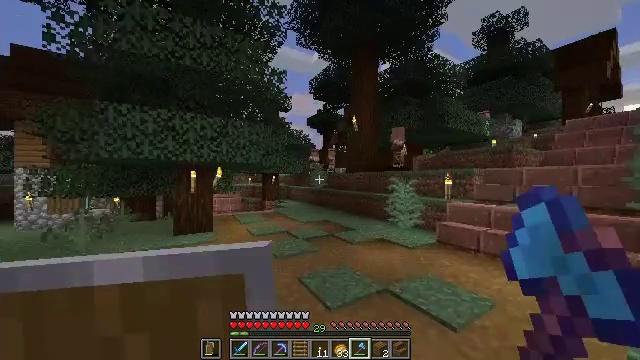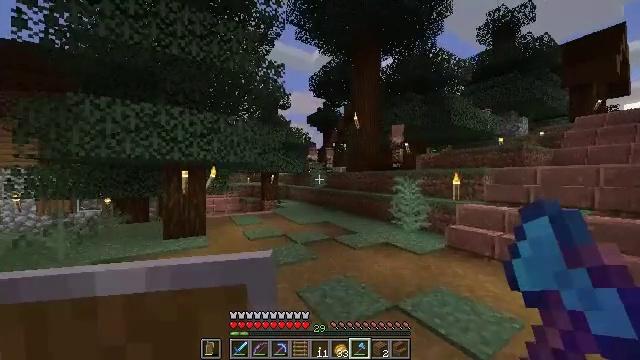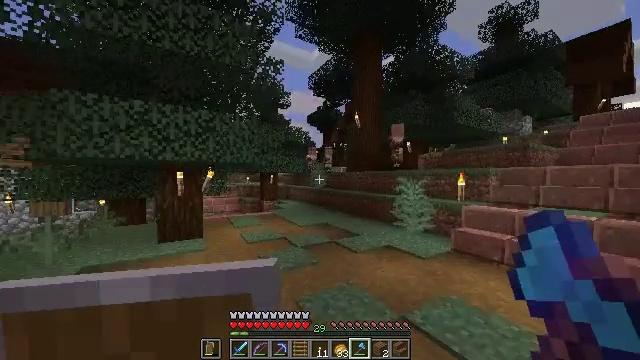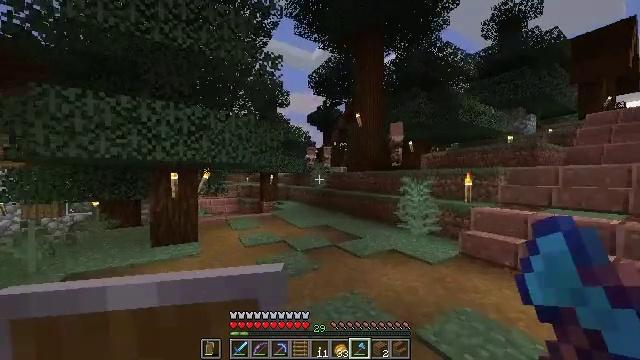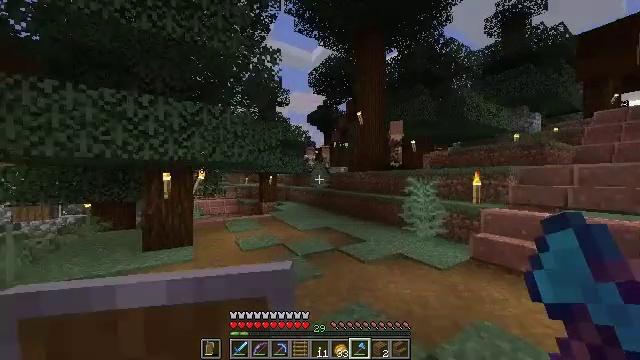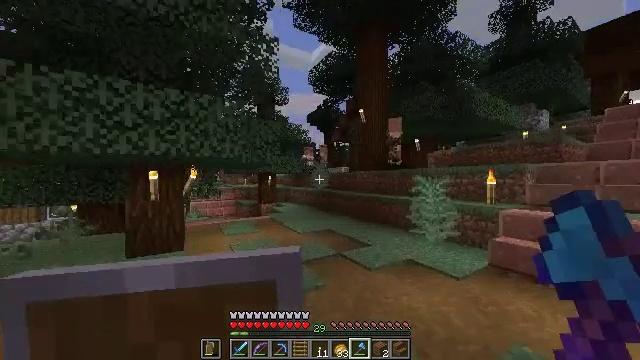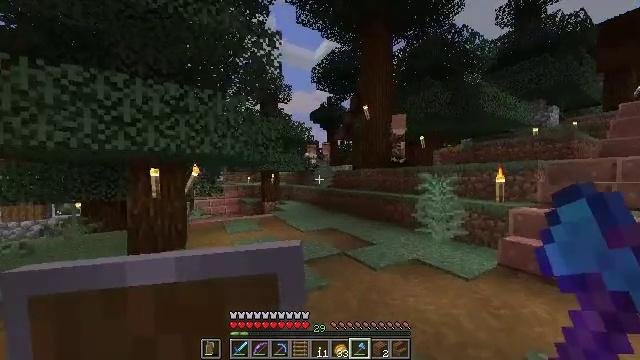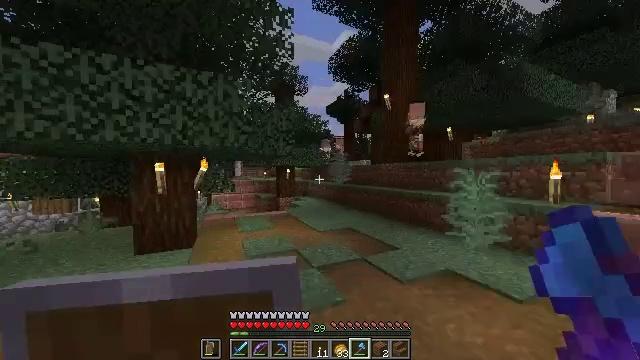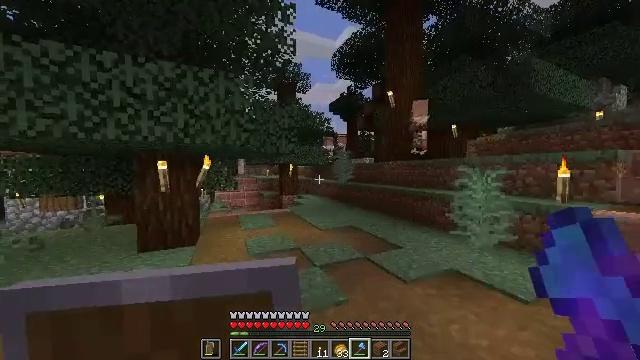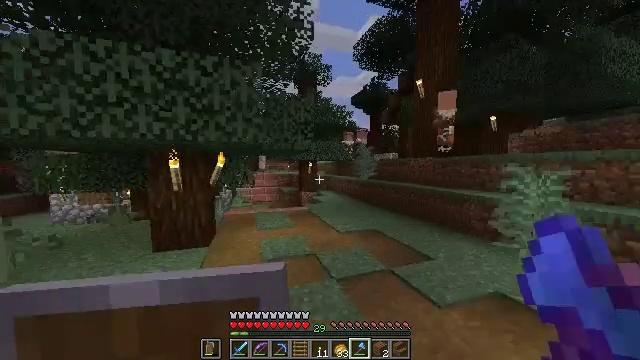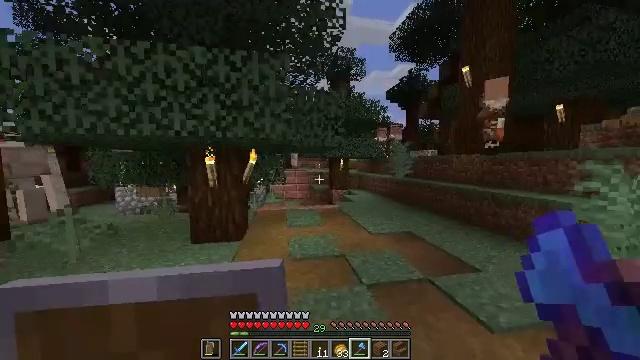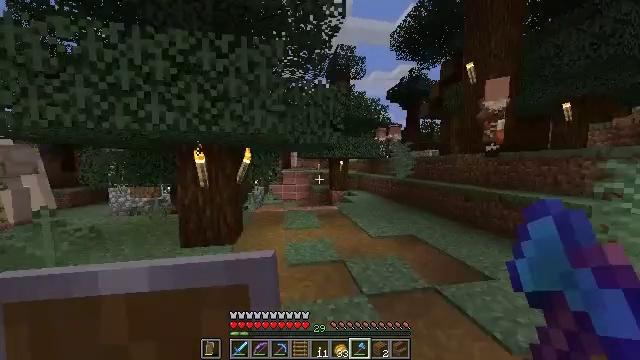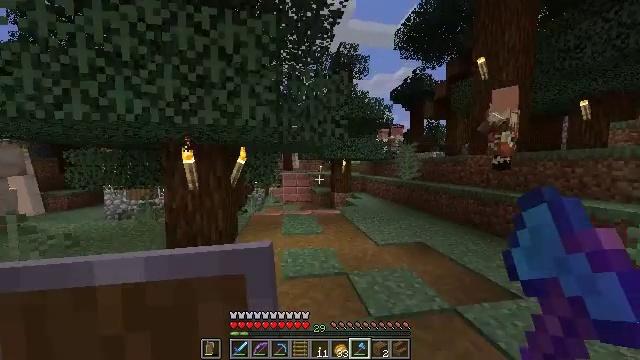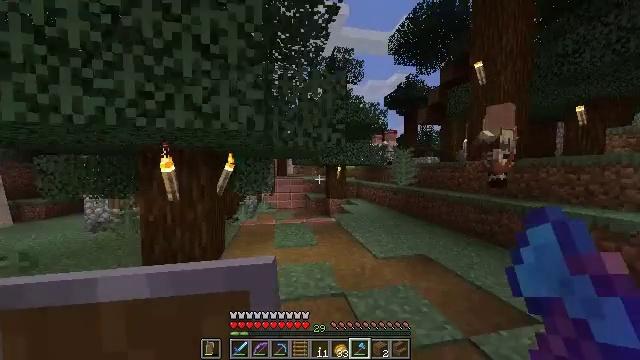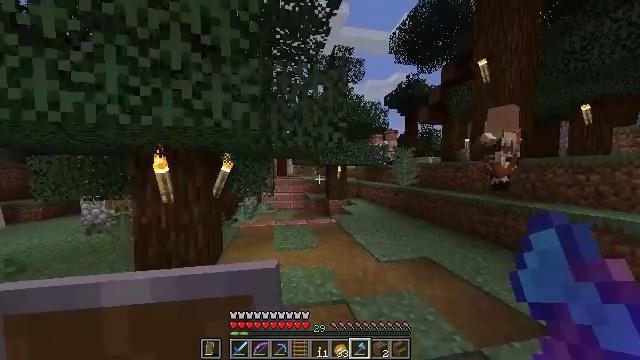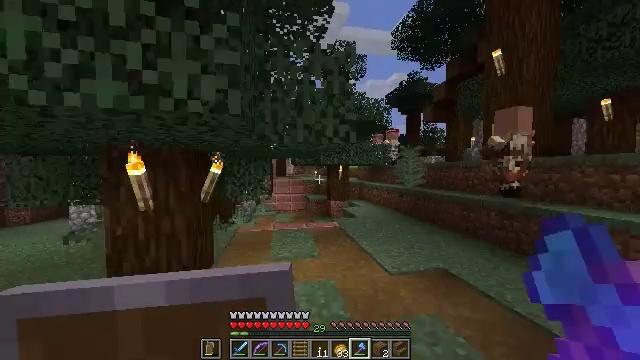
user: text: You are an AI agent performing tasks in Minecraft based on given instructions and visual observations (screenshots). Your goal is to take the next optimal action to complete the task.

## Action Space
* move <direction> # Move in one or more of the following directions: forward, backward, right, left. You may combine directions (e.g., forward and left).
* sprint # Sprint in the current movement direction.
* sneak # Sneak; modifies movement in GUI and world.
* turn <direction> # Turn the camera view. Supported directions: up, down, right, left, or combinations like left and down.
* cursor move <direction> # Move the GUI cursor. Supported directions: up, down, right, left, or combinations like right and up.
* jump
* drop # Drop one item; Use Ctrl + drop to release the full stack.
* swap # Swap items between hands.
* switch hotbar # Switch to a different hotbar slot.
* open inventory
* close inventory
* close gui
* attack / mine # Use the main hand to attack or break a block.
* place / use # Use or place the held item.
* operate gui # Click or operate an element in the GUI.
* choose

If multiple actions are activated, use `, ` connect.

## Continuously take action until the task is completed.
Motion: motion action
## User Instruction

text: Put the wool and dye in the crafting grid to craft an orange bed.
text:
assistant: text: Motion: move forward
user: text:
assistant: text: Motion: move forward
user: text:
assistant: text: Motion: move forward
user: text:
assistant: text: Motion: move forward
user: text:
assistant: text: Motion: move forward
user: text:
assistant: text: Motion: move forward
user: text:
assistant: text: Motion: move forward, turn left
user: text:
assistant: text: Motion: move forward
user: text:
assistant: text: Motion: move forward, turn left and down
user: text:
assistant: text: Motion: move forward, turn left
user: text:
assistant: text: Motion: move forward
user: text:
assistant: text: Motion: move forward
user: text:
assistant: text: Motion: move forward, turn right and up
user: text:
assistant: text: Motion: move forward
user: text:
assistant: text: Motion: move forward
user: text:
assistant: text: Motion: move forward
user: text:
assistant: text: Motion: move forward
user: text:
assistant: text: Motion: move forward
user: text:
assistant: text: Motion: move forward
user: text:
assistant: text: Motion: move forward
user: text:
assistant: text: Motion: move forward
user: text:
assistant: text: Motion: move forward
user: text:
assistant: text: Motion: move forward
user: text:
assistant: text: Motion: move forward
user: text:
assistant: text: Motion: move forward
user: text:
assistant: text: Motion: move forward
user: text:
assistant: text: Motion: move forward
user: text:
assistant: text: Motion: move forward
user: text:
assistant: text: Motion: move forward
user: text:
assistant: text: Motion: move forward